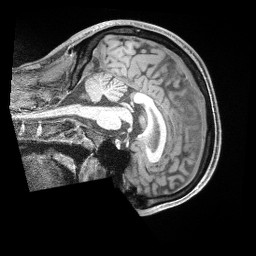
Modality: T1w
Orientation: sagittal
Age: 40
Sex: male
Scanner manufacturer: siemens
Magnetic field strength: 3 T
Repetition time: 2 s
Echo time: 0.00211 s